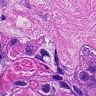
Metastatic tissue present: yes